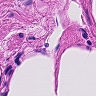
Metastatic tissue present: no